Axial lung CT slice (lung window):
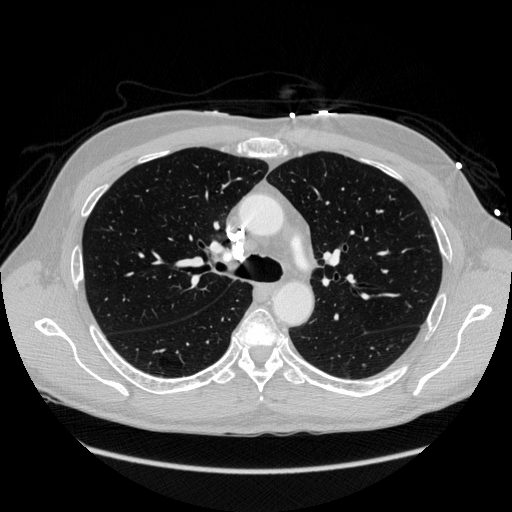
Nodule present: no